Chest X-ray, PA view. Patient: 35 years old, sex F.
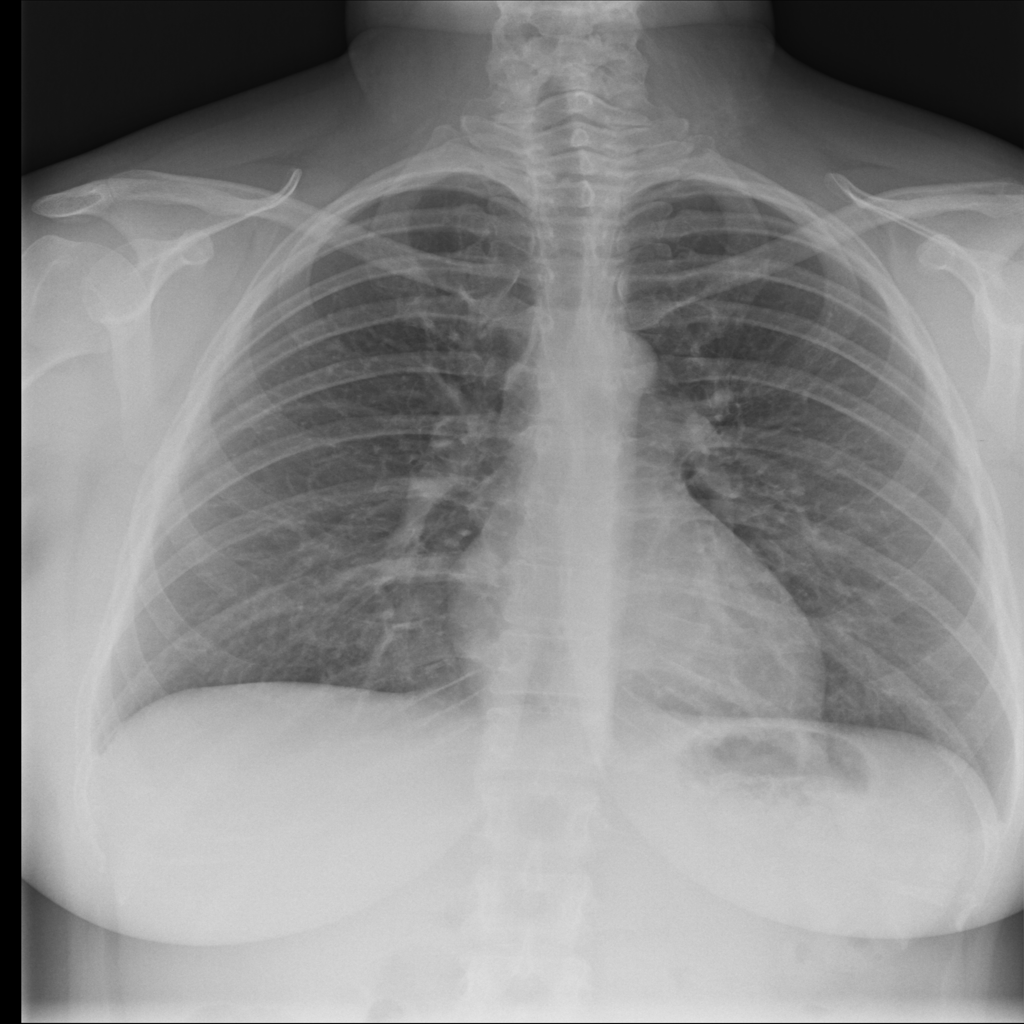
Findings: No Finding